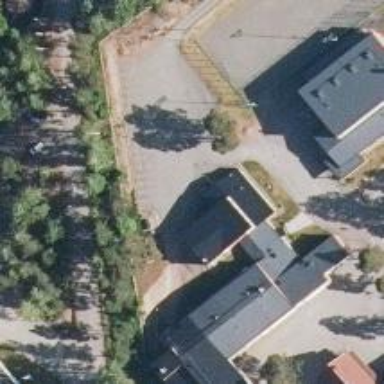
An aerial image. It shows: School building.